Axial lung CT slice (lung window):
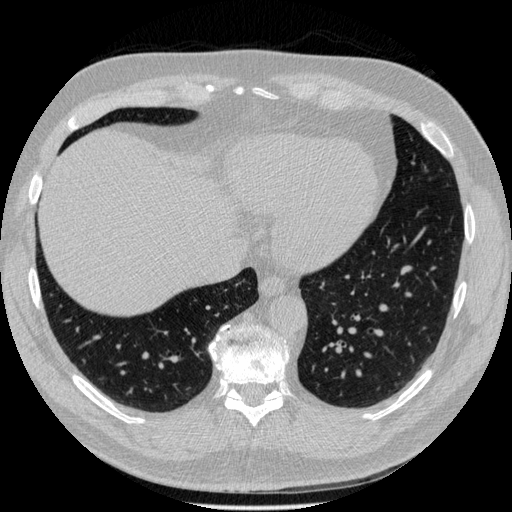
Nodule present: no